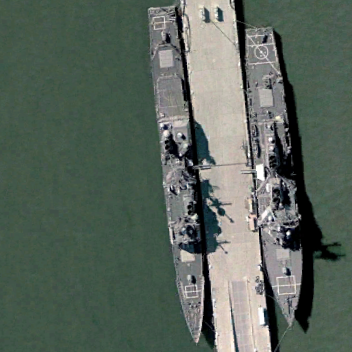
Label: cruiser